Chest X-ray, PA view. Patient: 17 years old, sex F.
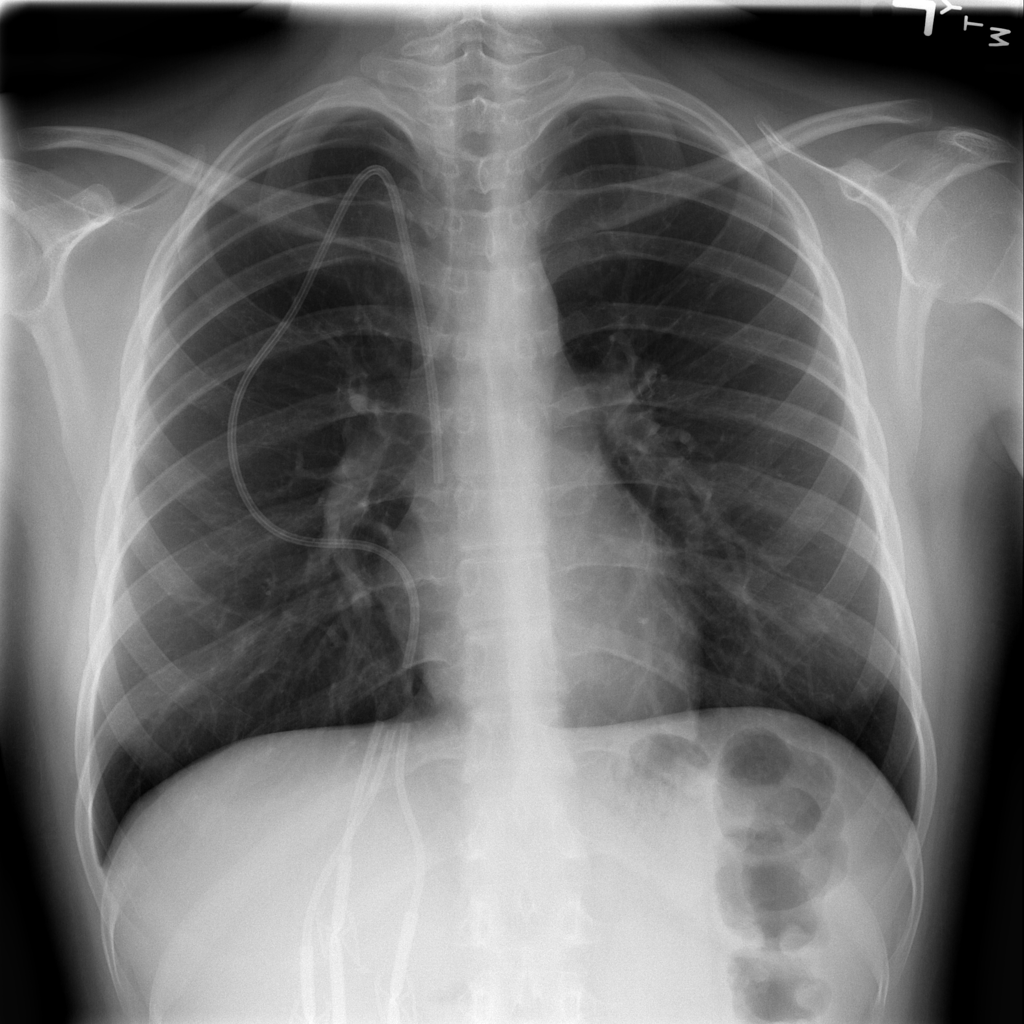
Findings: No Finding